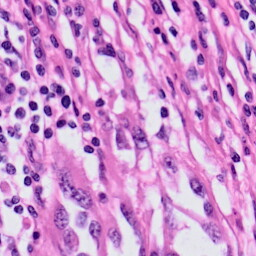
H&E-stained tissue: Skin